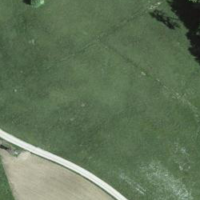
EUNIS habitat code: 24
Species observed at this site:
Fagopyrum esculentum